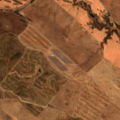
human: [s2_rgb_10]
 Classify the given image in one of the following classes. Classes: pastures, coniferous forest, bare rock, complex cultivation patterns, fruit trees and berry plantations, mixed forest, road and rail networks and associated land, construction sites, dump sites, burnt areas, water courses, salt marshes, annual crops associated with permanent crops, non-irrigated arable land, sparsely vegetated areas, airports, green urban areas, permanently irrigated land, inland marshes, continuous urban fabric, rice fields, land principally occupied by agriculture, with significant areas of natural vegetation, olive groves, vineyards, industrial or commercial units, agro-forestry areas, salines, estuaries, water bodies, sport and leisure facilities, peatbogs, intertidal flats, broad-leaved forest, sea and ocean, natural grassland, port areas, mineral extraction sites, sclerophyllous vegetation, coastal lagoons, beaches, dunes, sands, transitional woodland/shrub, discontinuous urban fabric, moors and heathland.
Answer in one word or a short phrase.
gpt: non-irrigated arable land, land principally occupied by agriculture, with significant areas of natural vegetation, transitional woodland/shrub